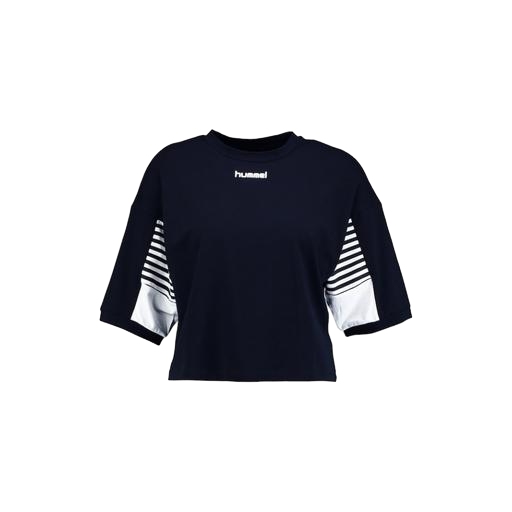
mid t-shirt, panel t-shirt, batwing t-shirt, white background